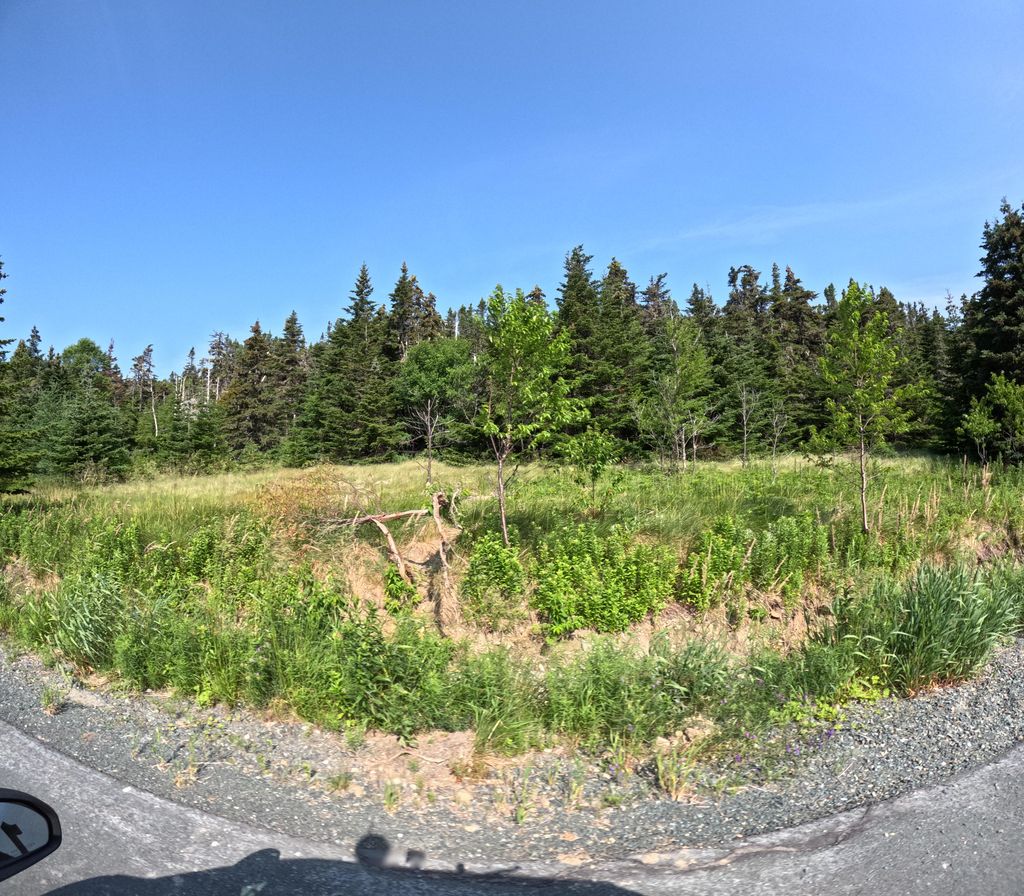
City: st_johns